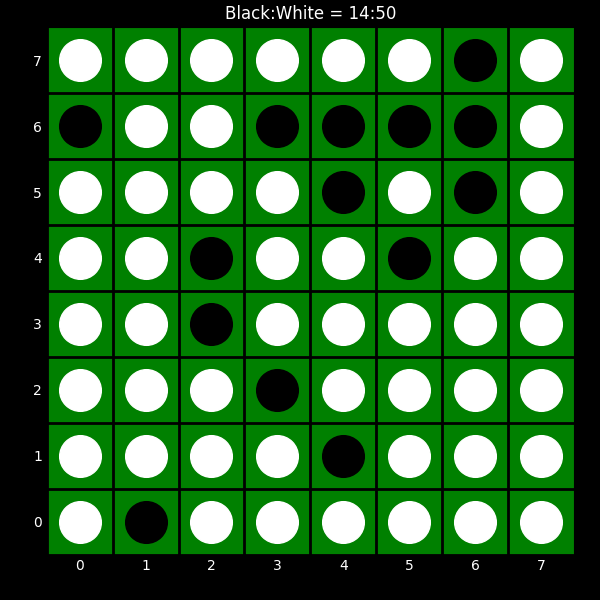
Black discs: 14
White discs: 50